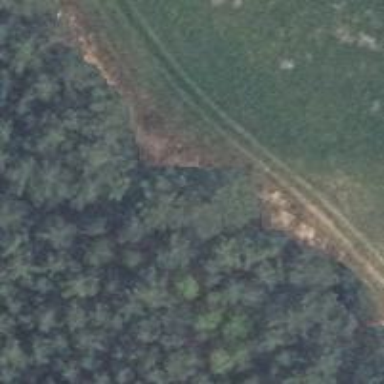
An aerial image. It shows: Hunting stand.